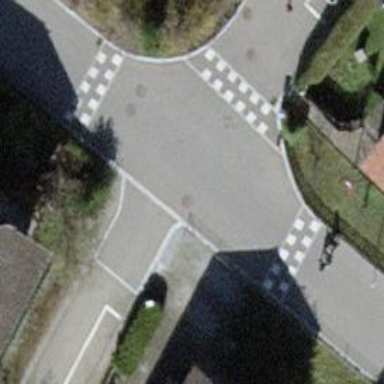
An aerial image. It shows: Asphalt road in living street.